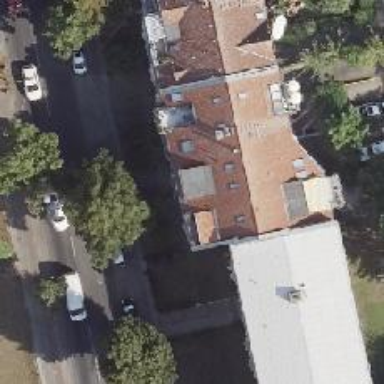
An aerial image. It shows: Kindergarten.